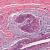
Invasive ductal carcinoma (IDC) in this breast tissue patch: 0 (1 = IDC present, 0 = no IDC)